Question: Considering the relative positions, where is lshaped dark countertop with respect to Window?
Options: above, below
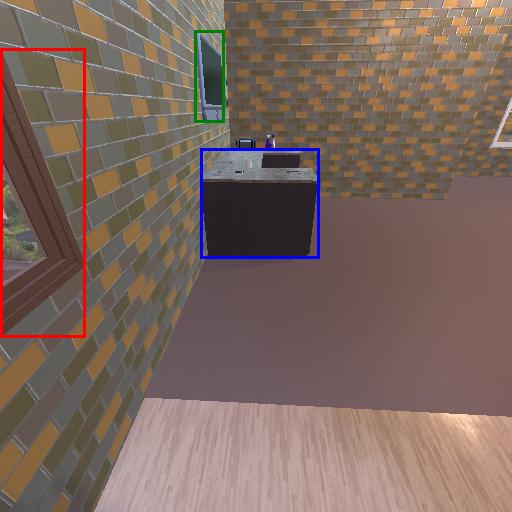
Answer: above